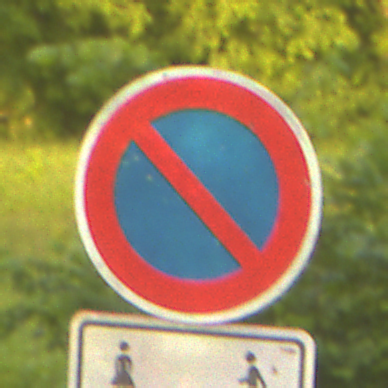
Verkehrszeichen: EingeschraenktesHalteverbot
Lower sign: CarsharingfahrzeugeFrei
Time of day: SunriseSunset
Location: Outdoor (RoadRail)
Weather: Clear
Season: NotSpecified
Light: Natural